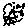
Label: cat